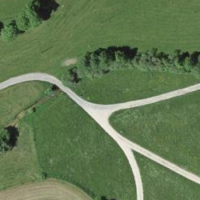
EUNIS habitat code: 52
Species observed at this site:
Epilobium hirsutum
Veronica filiformis
Phalaris arundinacea
Convolvulus arvensis